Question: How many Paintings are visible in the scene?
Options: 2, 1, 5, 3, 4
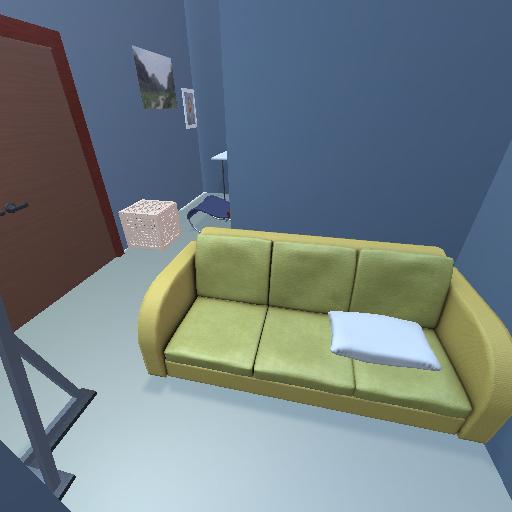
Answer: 2